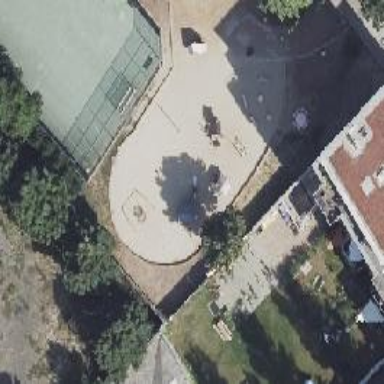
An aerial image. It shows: Playground structure.